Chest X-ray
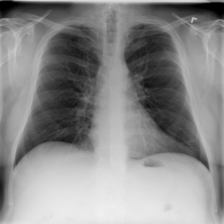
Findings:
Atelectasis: positive
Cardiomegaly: negative
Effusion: negative
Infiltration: negative
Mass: negative
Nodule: negative
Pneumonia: negative
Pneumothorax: negative
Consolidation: negative
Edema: negative
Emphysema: negative
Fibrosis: negative
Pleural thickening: negative
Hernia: negative